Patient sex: M
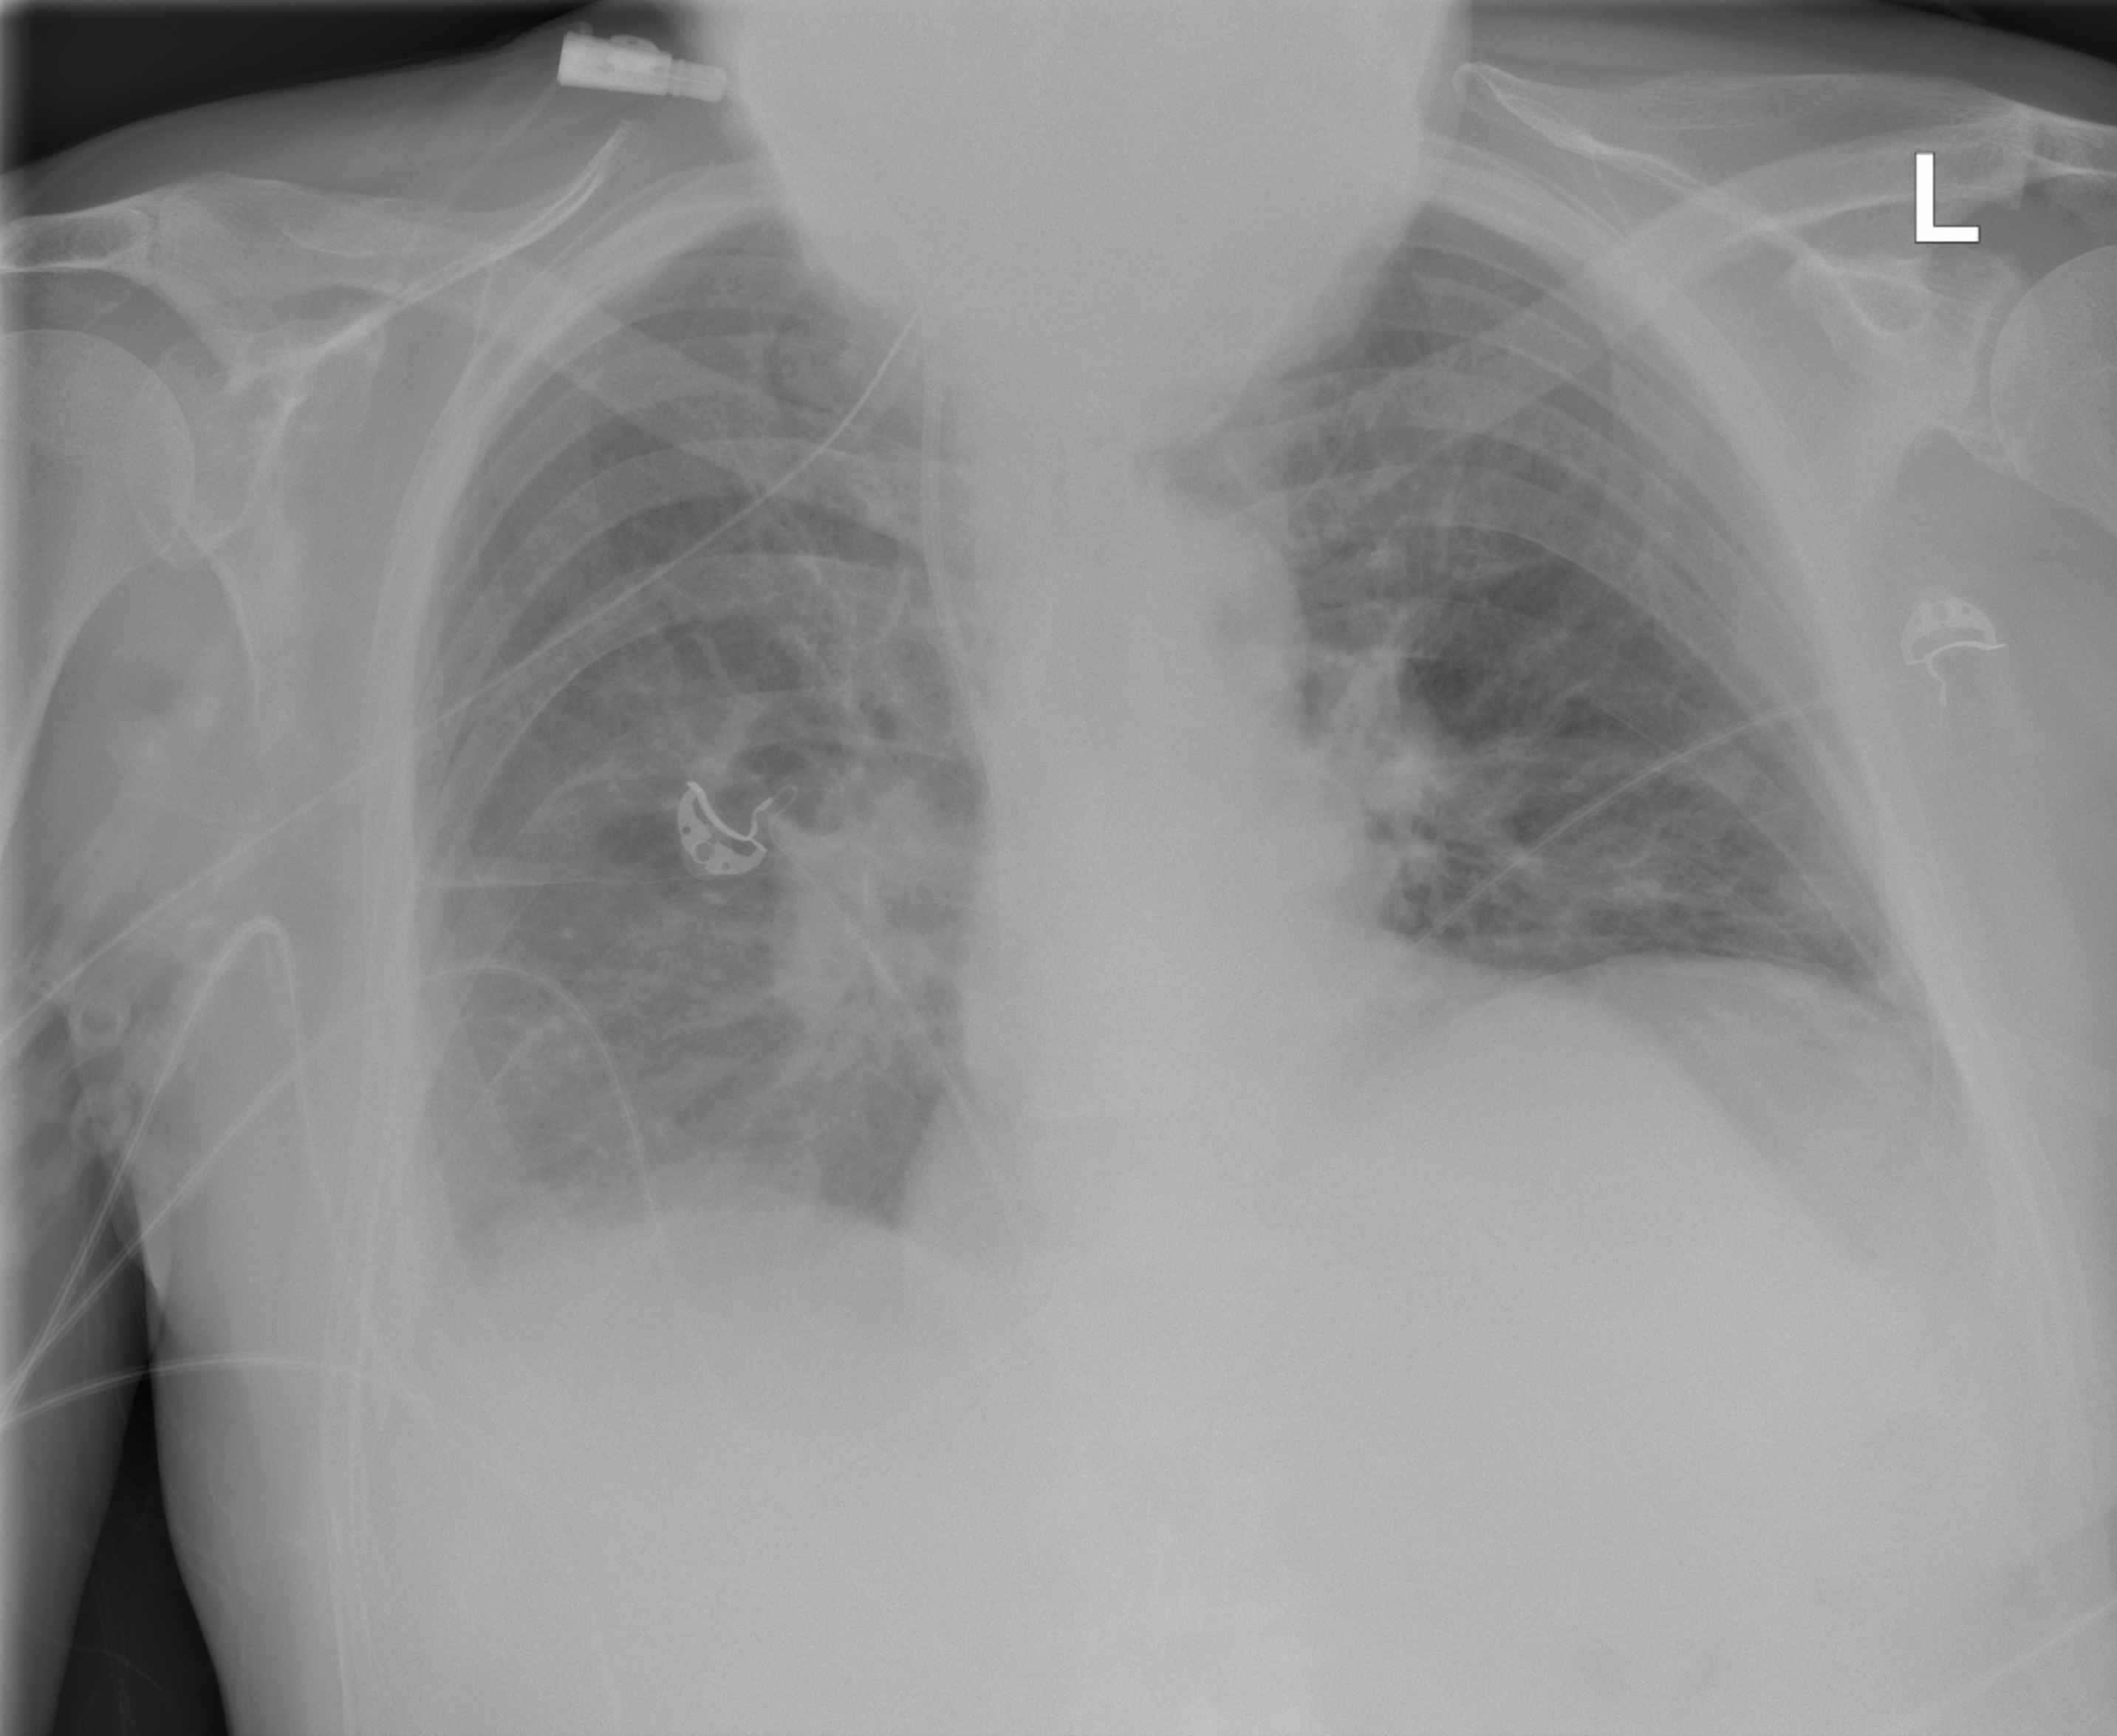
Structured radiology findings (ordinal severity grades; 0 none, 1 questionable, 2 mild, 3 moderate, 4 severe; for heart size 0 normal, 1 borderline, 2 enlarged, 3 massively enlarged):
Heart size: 0
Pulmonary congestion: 2
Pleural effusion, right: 2
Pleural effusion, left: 0
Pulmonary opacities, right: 2
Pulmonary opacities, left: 0
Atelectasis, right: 2
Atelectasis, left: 2